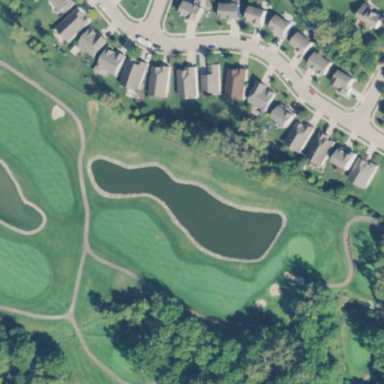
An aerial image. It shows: Water hazard on golf course. The hazard is natural water feature.